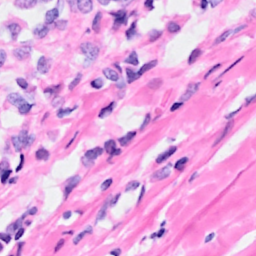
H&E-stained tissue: Breast